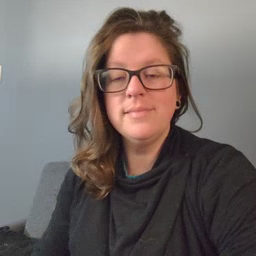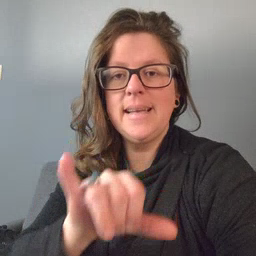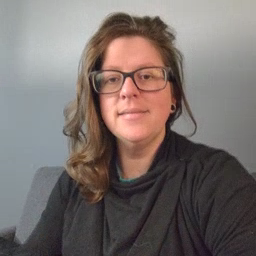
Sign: stay